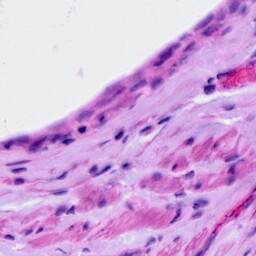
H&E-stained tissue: Ovarian